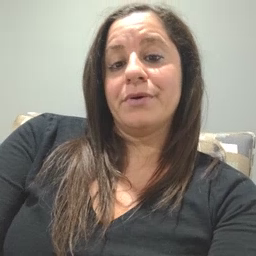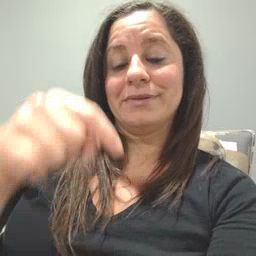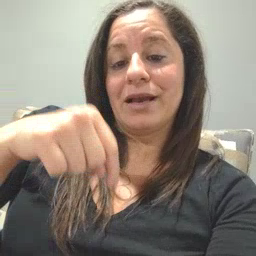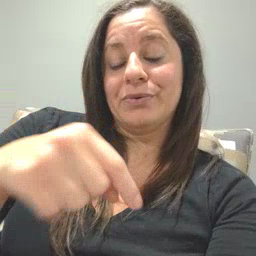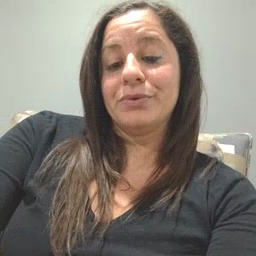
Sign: down